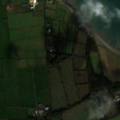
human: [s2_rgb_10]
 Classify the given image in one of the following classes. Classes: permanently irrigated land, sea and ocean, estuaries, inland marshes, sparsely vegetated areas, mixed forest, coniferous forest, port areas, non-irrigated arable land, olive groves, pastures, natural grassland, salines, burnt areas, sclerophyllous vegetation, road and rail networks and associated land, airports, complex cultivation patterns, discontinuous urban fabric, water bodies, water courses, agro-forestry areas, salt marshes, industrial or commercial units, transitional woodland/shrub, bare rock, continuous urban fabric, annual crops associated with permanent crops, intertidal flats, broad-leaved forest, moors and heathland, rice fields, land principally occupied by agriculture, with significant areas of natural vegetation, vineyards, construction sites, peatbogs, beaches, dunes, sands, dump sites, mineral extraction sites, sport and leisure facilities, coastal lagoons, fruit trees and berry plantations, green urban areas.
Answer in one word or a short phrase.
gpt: non-irrigated arable land, pastures, broad-leaved forest, intertidal flats, sea and ocean